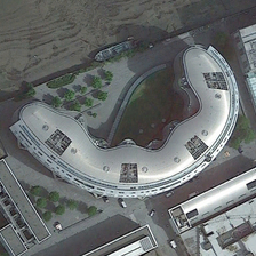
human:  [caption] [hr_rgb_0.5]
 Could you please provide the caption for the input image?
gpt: An irregularly curved metal building faces the river and the moored boats behind the square.

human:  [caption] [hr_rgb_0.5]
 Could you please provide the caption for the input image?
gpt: Irregularly curved metal buildings overlook rivers and moored boats, with square buildings behind them.

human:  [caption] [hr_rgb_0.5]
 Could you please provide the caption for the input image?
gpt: the semicircle and repand center is in the face of a bareland and back against several buildings .

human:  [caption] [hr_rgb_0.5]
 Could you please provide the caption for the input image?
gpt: it is a c shaped center with grey roof which has four dark squares on it .

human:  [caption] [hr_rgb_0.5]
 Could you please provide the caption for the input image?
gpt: a curved center building is near several buildings and a dry river with a boat .